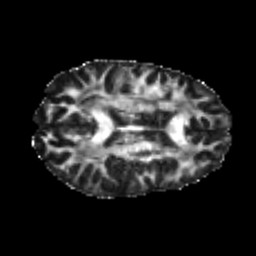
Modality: FA
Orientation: axial
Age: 25
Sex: male
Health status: healthy
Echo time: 0.074 s